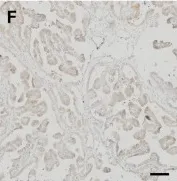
Postoperative pathology: choroid plexus papilloma (WHO I). Immunohistochemical expressions: GFAP (+-), EMA (+), keratin (+++), CAM5.2 (+++), P53 (+), syn (++) and olig-2(-). Ki-67LI: 0.6% (A-H). Scale bar:. 100 mum.
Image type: pathology (immunostaining)